Interaction volume radius: 5 \u00c5
Interaction volume height: 10 \u00c5
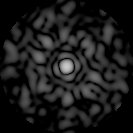
Disorder parameter: 0.8805